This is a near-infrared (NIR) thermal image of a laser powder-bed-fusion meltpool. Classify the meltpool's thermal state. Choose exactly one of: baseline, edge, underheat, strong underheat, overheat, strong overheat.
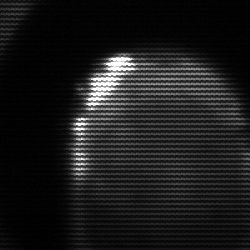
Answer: edge